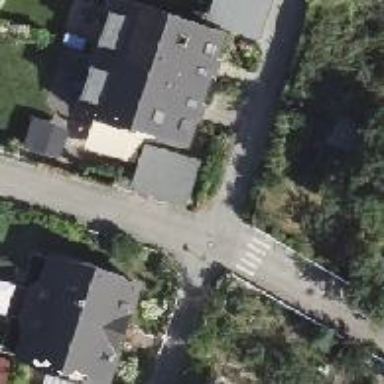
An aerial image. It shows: Living street.